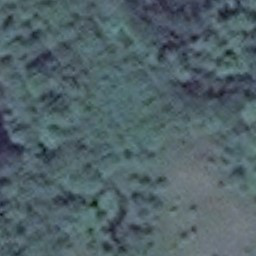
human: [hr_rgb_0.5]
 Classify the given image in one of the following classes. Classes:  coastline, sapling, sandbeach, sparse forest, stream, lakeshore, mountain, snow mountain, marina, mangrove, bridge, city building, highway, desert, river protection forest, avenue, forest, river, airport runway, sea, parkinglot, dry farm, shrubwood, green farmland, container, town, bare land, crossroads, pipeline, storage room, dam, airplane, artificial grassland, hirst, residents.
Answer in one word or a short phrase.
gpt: forest